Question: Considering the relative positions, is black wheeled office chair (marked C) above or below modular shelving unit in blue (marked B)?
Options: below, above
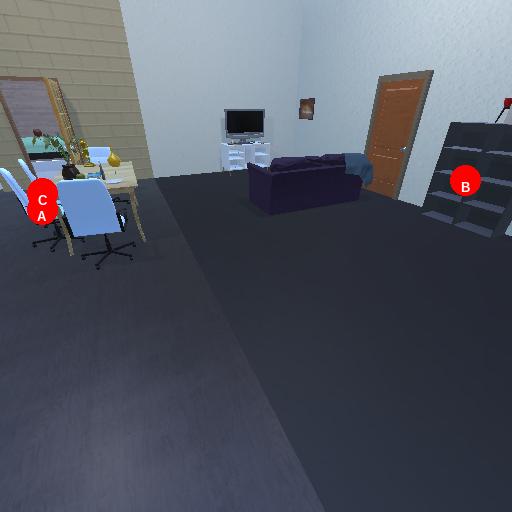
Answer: below